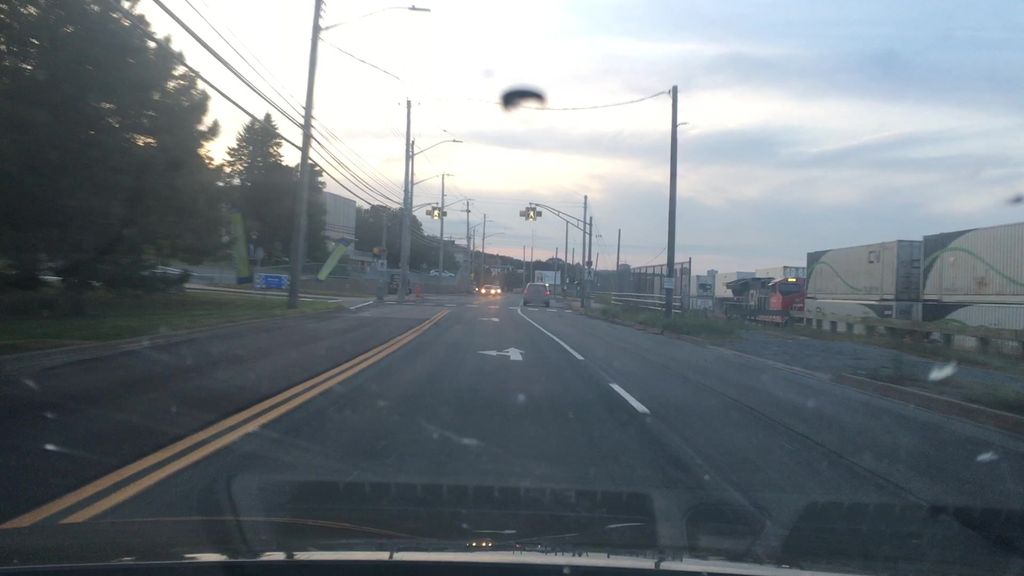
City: halifax